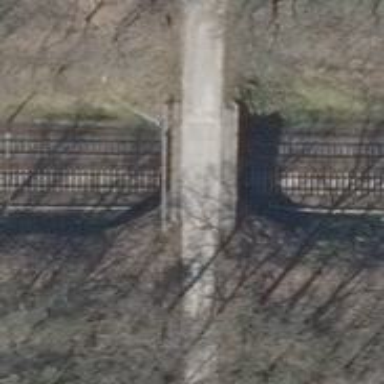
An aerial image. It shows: Asphalt track road with bridge. The track type is grade1.